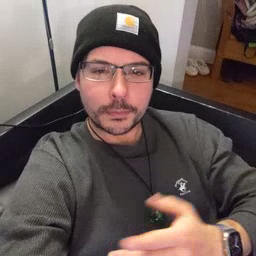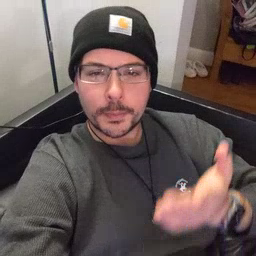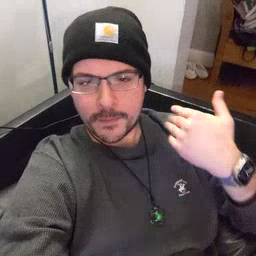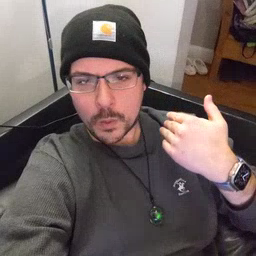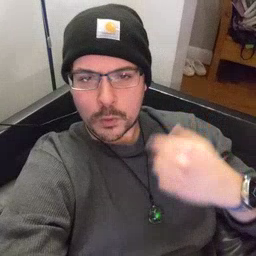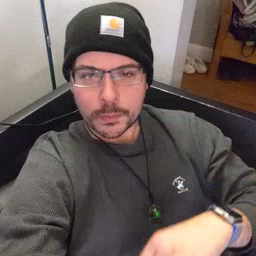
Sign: before